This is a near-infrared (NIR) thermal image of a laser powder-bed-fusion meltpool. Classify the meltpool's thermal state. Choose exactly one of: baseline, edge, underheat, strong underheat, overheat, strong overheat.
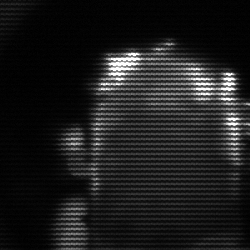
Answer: baseline